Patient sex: M
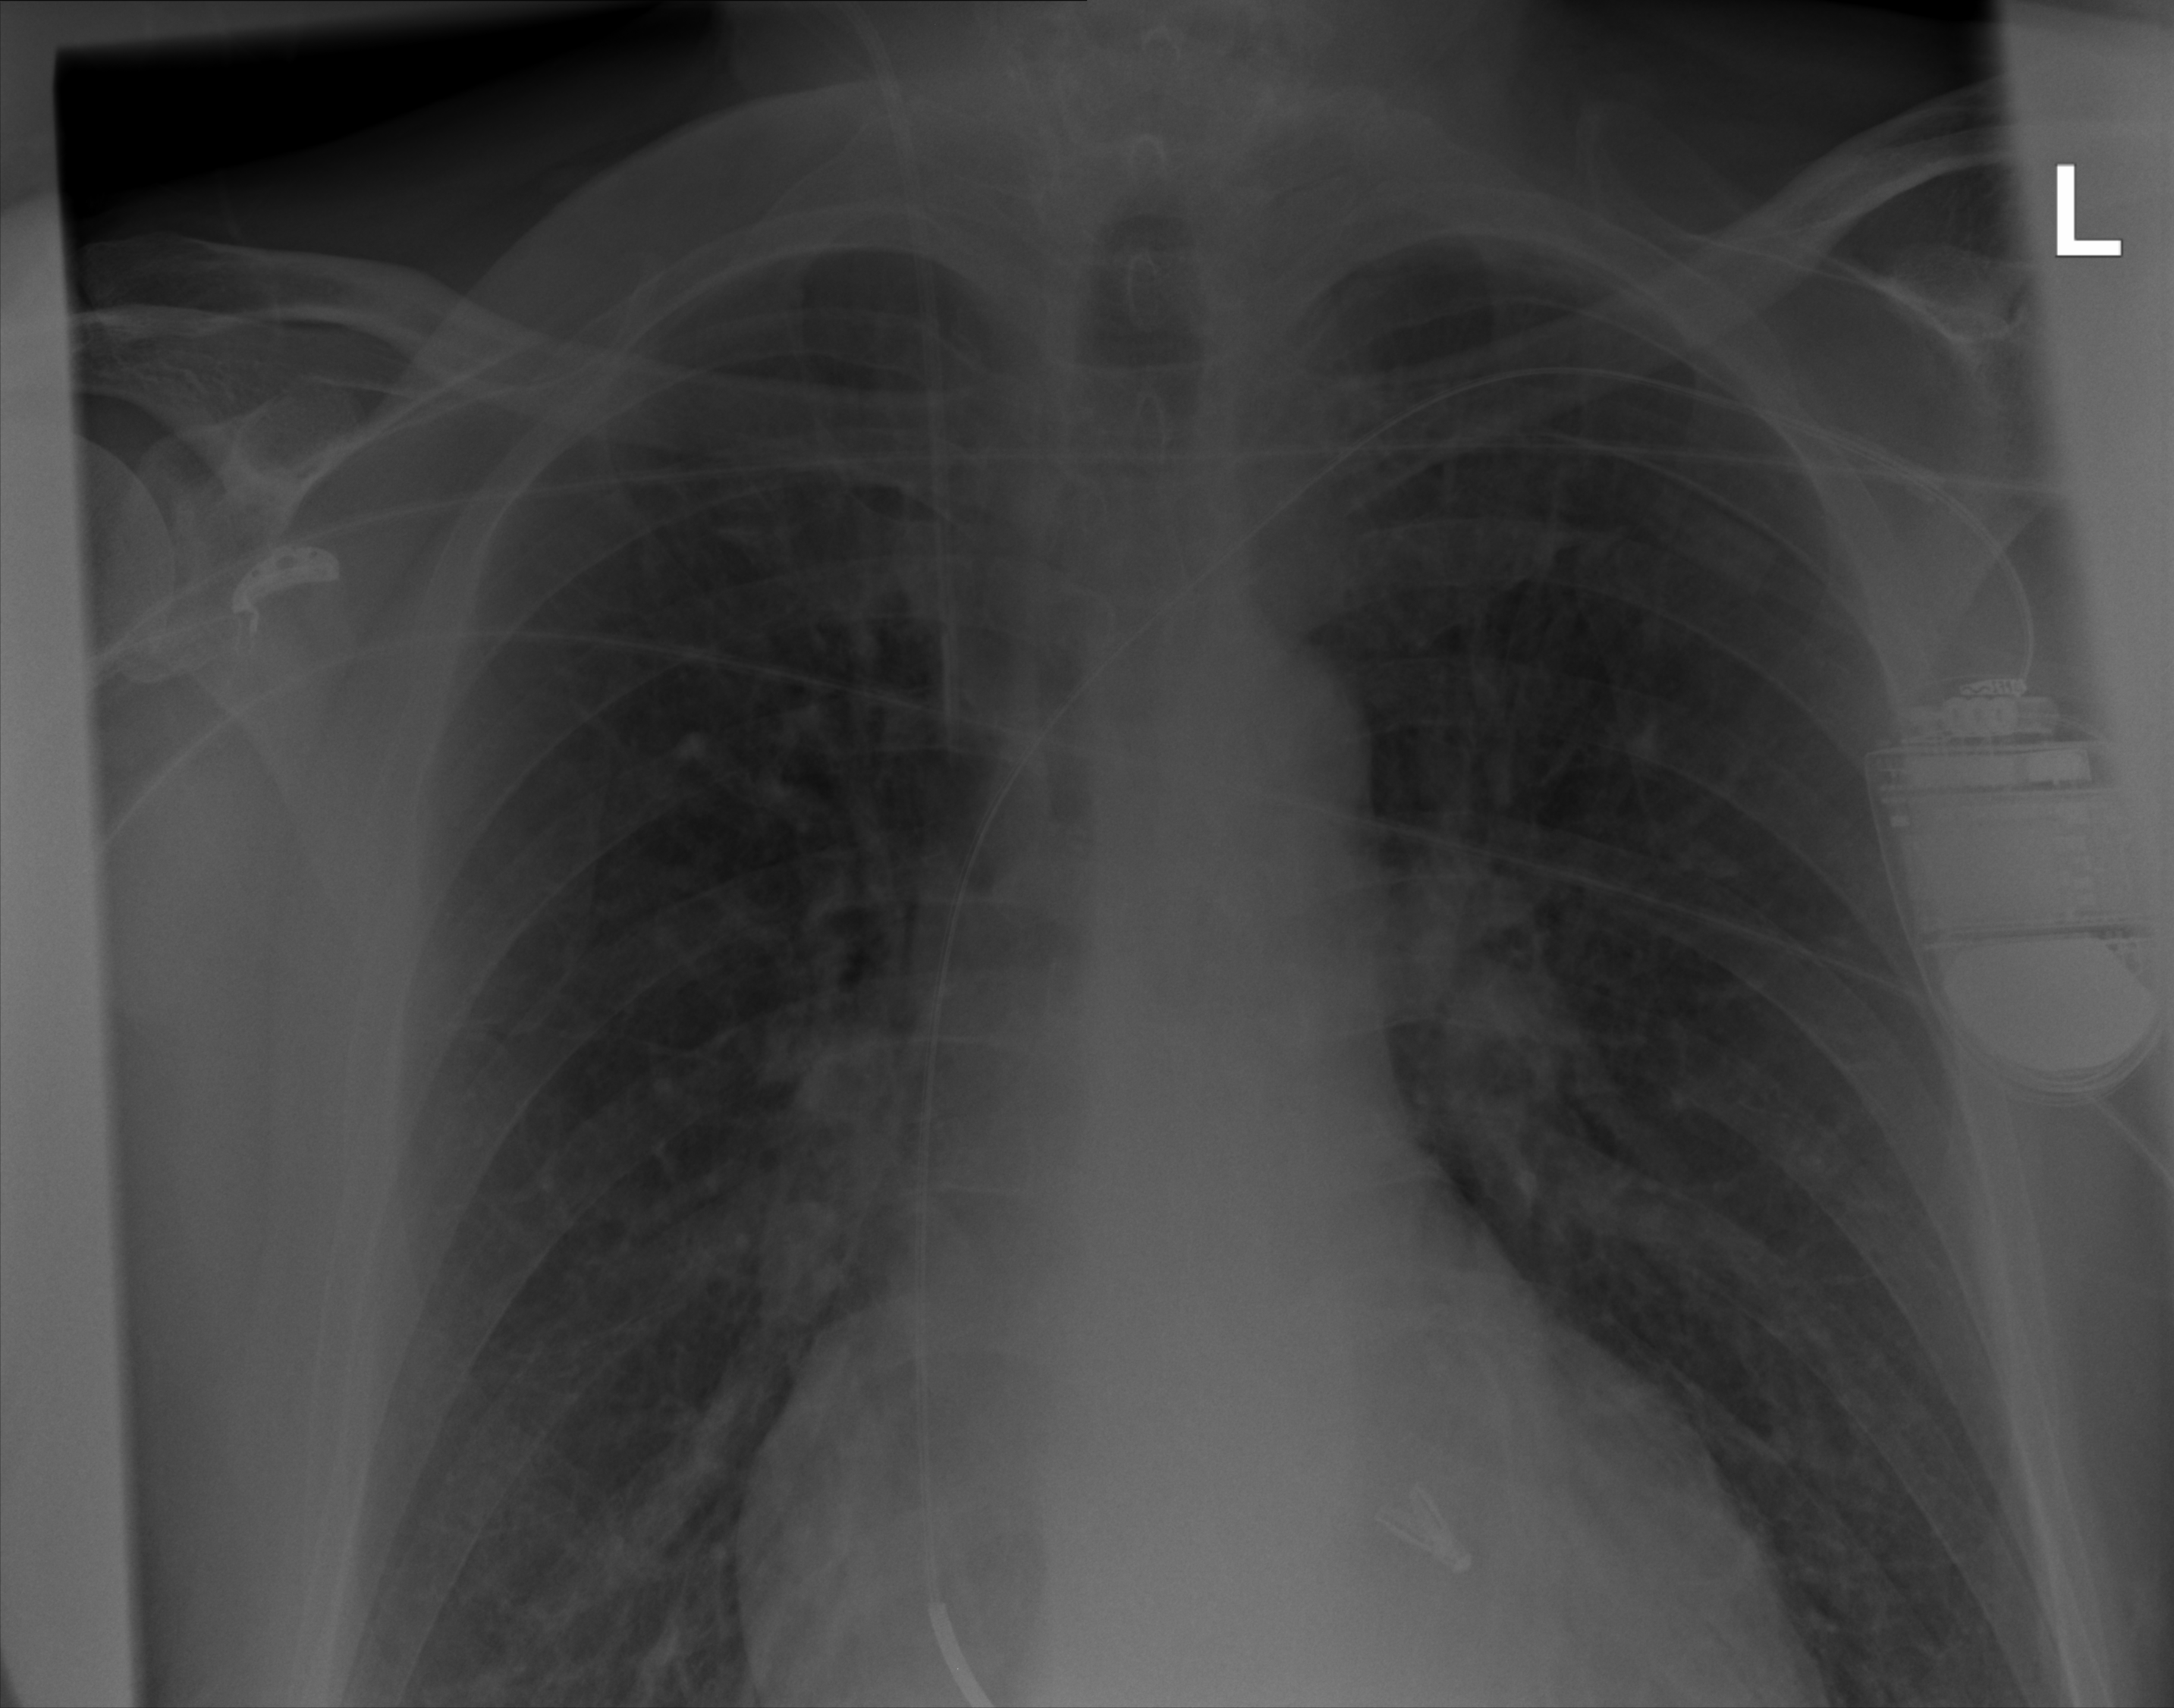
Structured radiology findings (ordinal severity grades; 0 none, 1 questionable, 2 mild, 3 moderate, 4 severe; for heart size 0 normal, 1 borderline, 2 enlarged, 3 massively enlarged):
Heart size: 1
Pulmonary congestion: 0
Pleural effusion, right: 0
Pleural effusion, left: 0
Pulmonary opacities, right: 0
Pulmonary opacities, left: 0
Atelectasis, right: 1
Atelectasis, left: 1